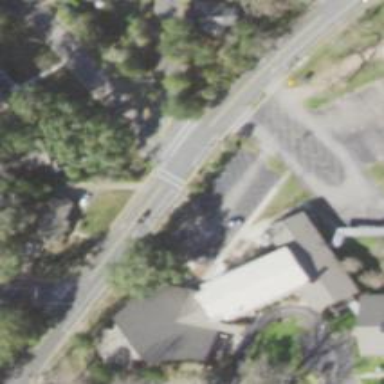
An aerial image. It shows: Marked crossing on footway.